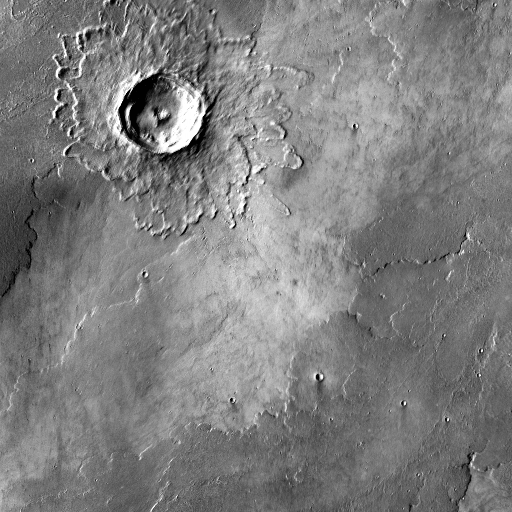
Crater classes present: Background, Other, Layered, Buried